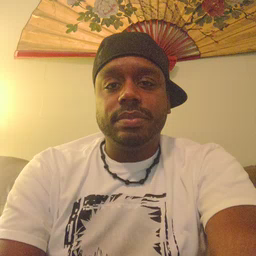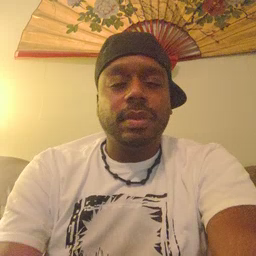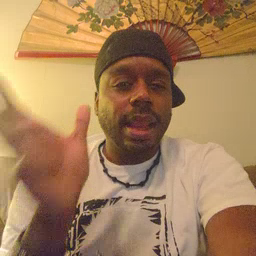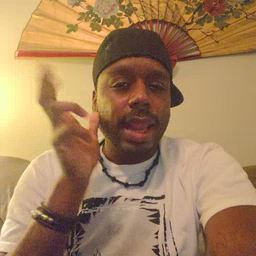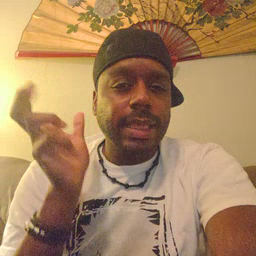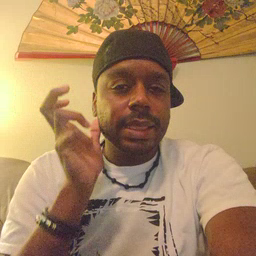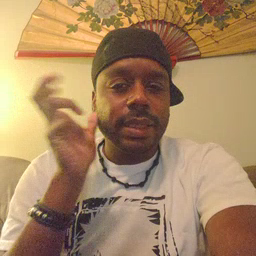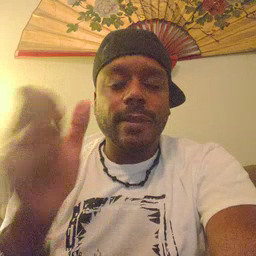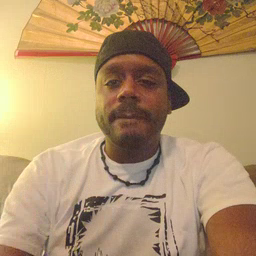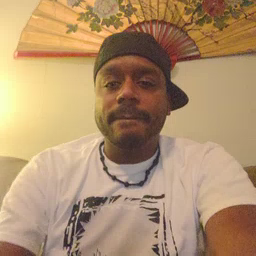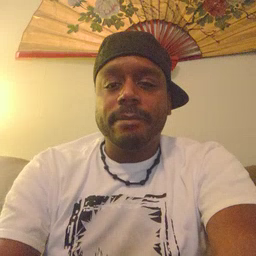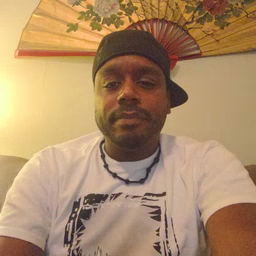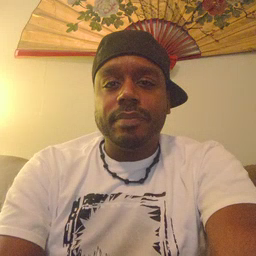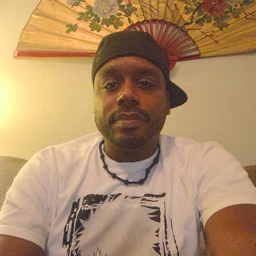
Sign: listen